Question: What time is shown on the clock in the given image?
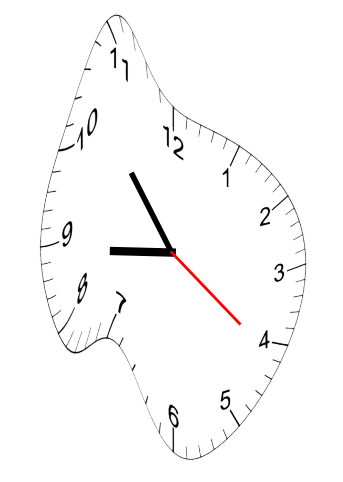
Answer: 08:53:21